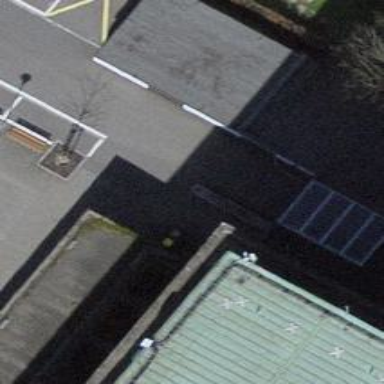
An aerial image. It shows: Post box.